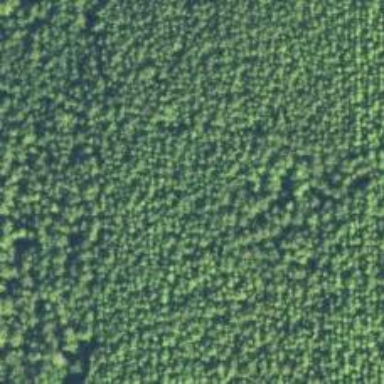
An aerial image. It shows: Needle-leaved woodland.